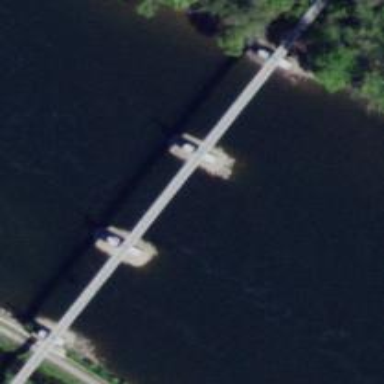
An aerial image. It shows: Bridge supported by piers.